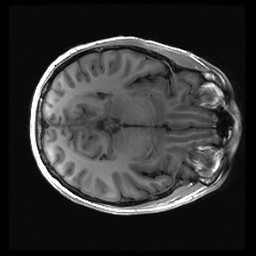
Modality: inplaneT1
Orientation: axial